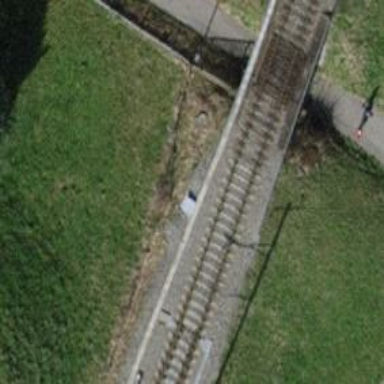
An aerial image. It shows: Single-track electrified railway with contact line.